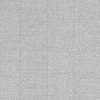
Atmospheric dust classification: dusty